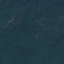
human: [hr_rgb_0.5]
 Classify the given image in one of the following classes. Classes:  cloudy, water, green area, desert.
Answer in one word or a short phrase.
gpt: green area